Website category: phone
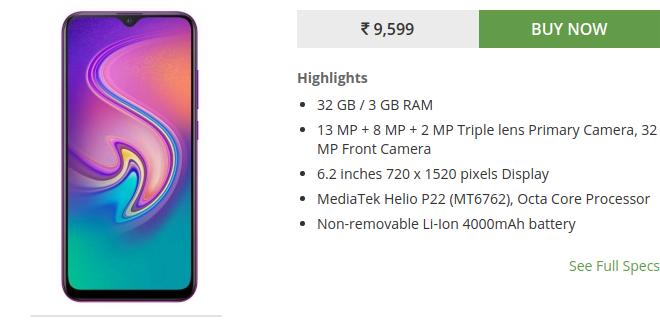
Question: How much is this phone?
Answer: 9,599

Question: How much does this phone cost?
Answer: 9,599

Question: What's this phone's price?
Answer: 9,599

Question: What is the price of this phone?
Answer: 9,599

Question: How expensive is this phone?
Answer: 9,599

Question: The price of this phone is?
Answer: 9,599

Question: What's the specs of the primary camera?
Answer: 13 MP + 8 MP + 2 MP Triple lens Primary Camera

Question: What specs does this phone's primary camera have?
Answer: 13 MP + 8 MP + 2 MP Triple lens Primary Camera

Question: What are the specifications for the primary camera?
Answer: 13 MP + 8 MP + 2 MP Triple lens Primary Camera

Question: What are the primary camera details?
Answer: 13 MP + 8 MP + 2 MP Triple lens Primary Camera

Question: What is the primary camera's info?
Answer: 13 MP + 8 MP + 2 MP Triple lens Primary Camera

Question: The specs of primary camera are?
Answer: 13 MP + 8 MP + 2 MP Triple lens Primary Camera

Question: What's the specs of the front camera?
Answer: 32 MP Front Camera

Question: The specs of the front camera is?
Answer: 32 MP Front Camera

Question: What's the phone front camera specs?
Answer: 32 MP Front Camera

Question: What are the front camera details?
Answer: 32 MP Front Camera

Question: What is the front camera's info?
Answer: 32 MP Front Camera

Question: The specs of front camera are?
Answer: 32 MP Front Camera

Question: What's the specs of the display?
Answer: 6.2 inches 720 x 1520 pixels Display

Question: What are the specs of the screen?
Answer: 6.2 inches 720 x 1520 pixels Display

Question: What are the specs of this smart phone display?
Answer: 6.2 inches 720 x 1520 pixels Display

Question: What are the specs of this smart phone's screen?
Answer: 6.2 inches 720 x 1520 pixels Display

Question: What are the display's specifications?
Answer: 6.2 inches 720 x 1520 pixels Display

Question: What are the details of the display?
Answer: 6.2 inches 720 x 1520 pixels Display

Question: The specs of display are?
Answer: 6.2 inches 720 x 1520 pixels Display

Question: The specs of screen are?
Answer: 6.2 inches 720 x 1520 pixels Display

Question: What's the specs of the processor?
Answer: MediaTek Helio P22 (MT6762), Octa Core Processor

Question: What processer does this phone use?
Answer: MediaTek Helio P22 (MT6762), Octa Core Processor

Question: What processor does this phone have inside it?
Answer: MediaTek Helio P22 (MT6762), Octa Core Processor

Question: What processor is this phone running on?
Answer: MediaTek Helio P22 (MT6762), Octa Core Processor

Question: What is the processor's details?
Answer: MediaTek Helio P22 (MT6762), Octa Core Processor

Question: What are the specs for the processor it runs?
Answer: MediaTek Helio P22 (MT6762), Octa Core Processor

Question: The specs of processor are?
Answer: MediaTek Helio P22 (MT6762), Octa Core Processor

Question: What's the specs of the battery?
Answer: Non-removable Li-Ion 4000mAh battery

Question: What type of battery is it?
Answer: Non-removable Li-Ion 4000mAh battery

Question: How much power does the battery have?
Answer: Non-removable Li-Ion 4000mAh battery

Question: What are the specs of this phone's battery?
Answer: Non-removable Li-Ion 4000mAh battery

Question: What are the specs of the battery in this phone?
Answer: Non-removable Li-Ion 4000mAh battery

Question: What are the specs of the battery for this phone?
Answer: Non-removable Li-Ion 4000mAh battery

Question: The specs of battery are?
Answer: Non-removable Li-Ion 4000mAh battery